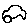
Label: car